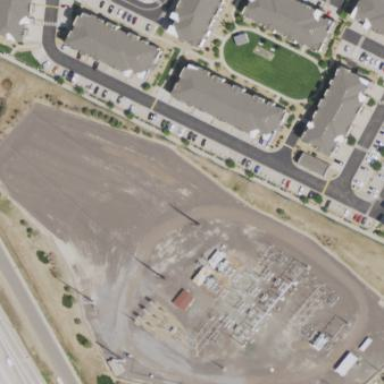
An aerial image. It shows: Outdoor distribution substation surrounded by fence near building.